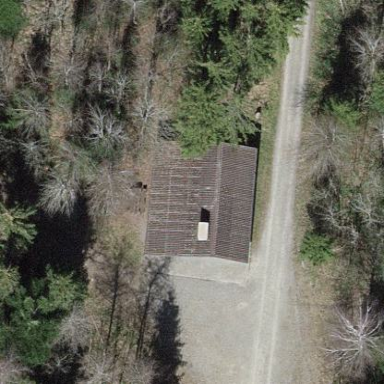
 providing place for outdoor activities."